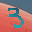
Label: 3